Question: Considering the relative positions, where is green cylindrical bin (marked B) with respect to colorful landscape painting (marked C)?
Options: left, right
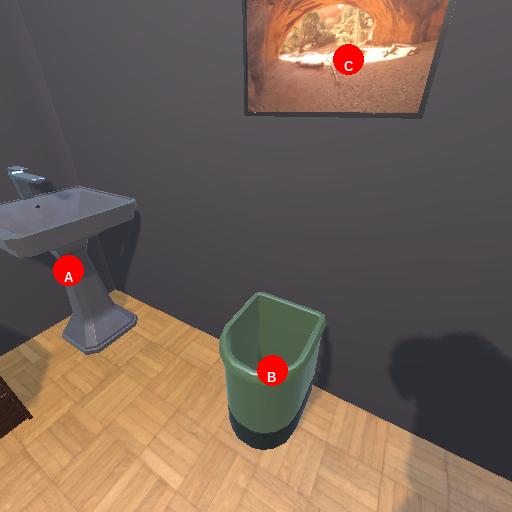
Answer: left